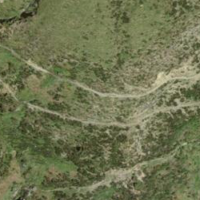
EUNIS habitat code: 23
Species observed at this site:
Tettigonia viridissima
Mantis religiosa
Hipparchia fagi
Hipparchia semele
Stauroderus scalaris
Ephippiger terrestris
Euthystira brachyptera